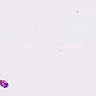
Metastatic tissue present: no